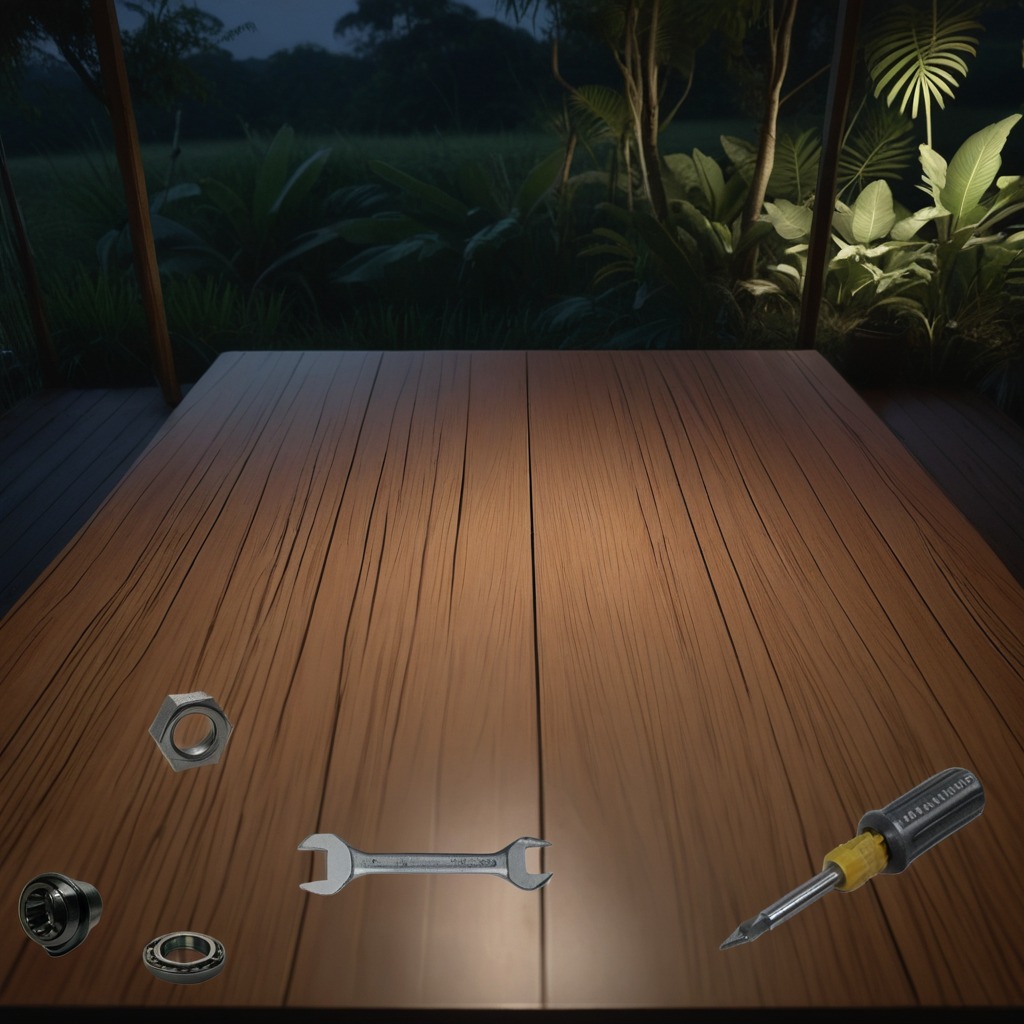
A ball bearing, a screw, a screwdriver, a nut, and a wrench are lying on a wooden table inside a jungle field workshop tent at night.